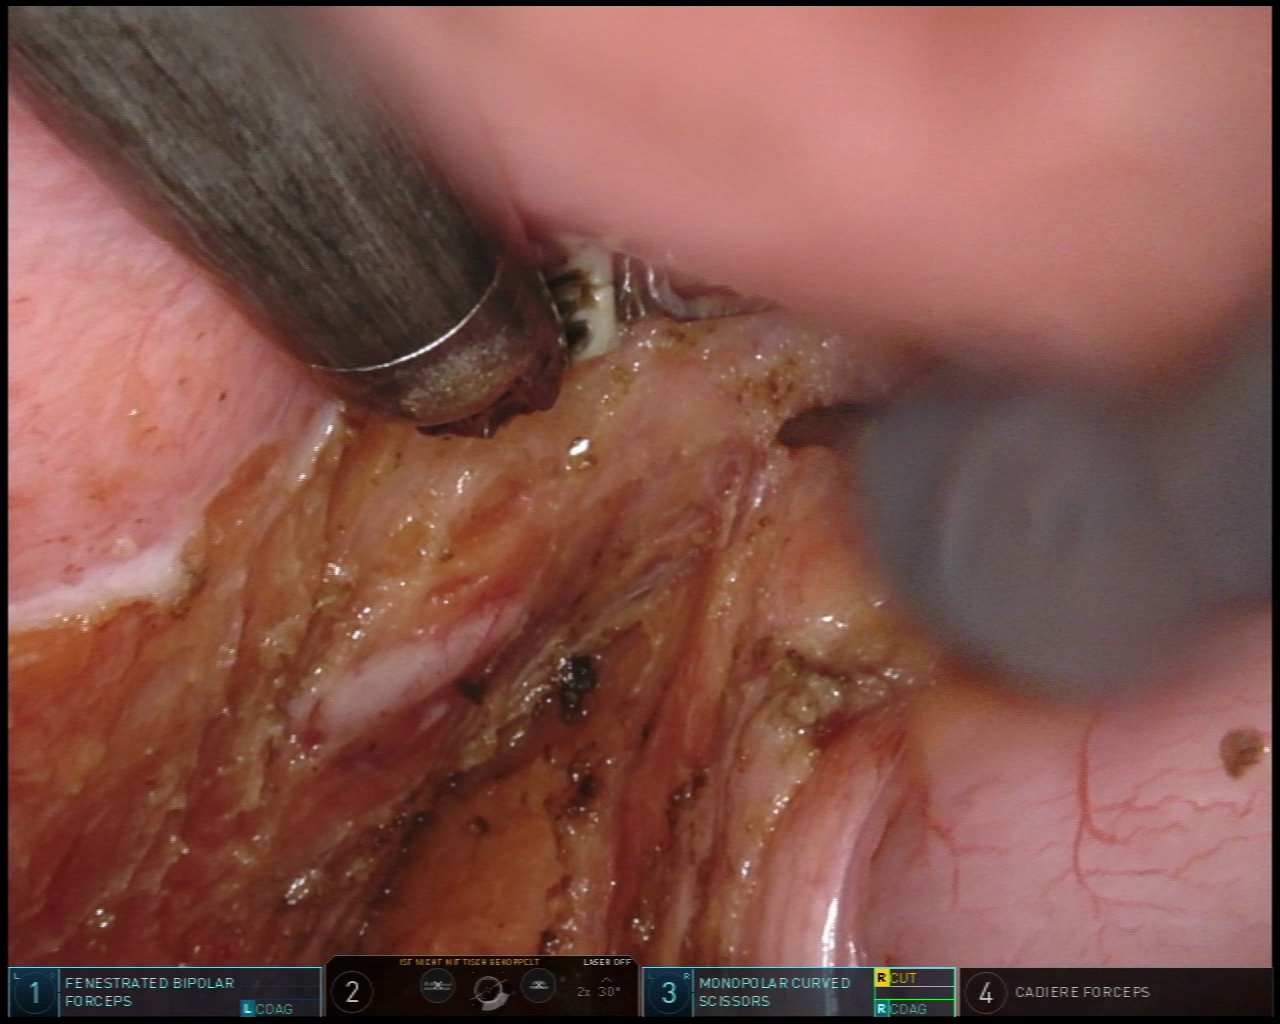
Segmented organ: vesicular_glands
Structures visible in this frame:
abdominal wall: no
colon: no
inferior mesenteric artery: no
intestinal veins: no
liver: no
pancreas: no
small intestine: no
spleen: no
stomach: no
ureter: no
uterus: no
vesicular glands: yes